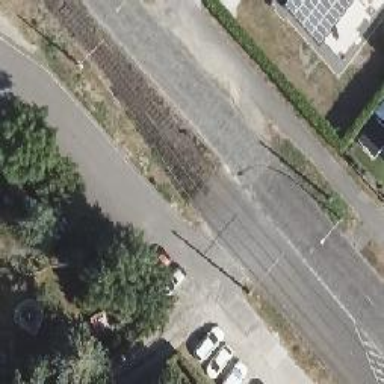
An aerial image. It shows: Tram level crossing on the railway.